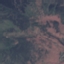
Land use / land cover class: HerbaceousVegetation